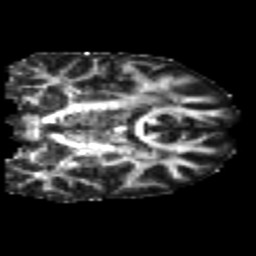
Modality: FA
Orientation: coronal
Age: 22
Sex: male
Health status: healthy
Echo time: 0.074 s